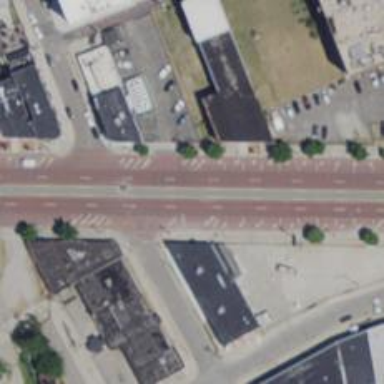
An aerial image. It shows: Primary highway with cycle track running alongside it.